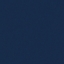
Land use / land cover: SeaLake